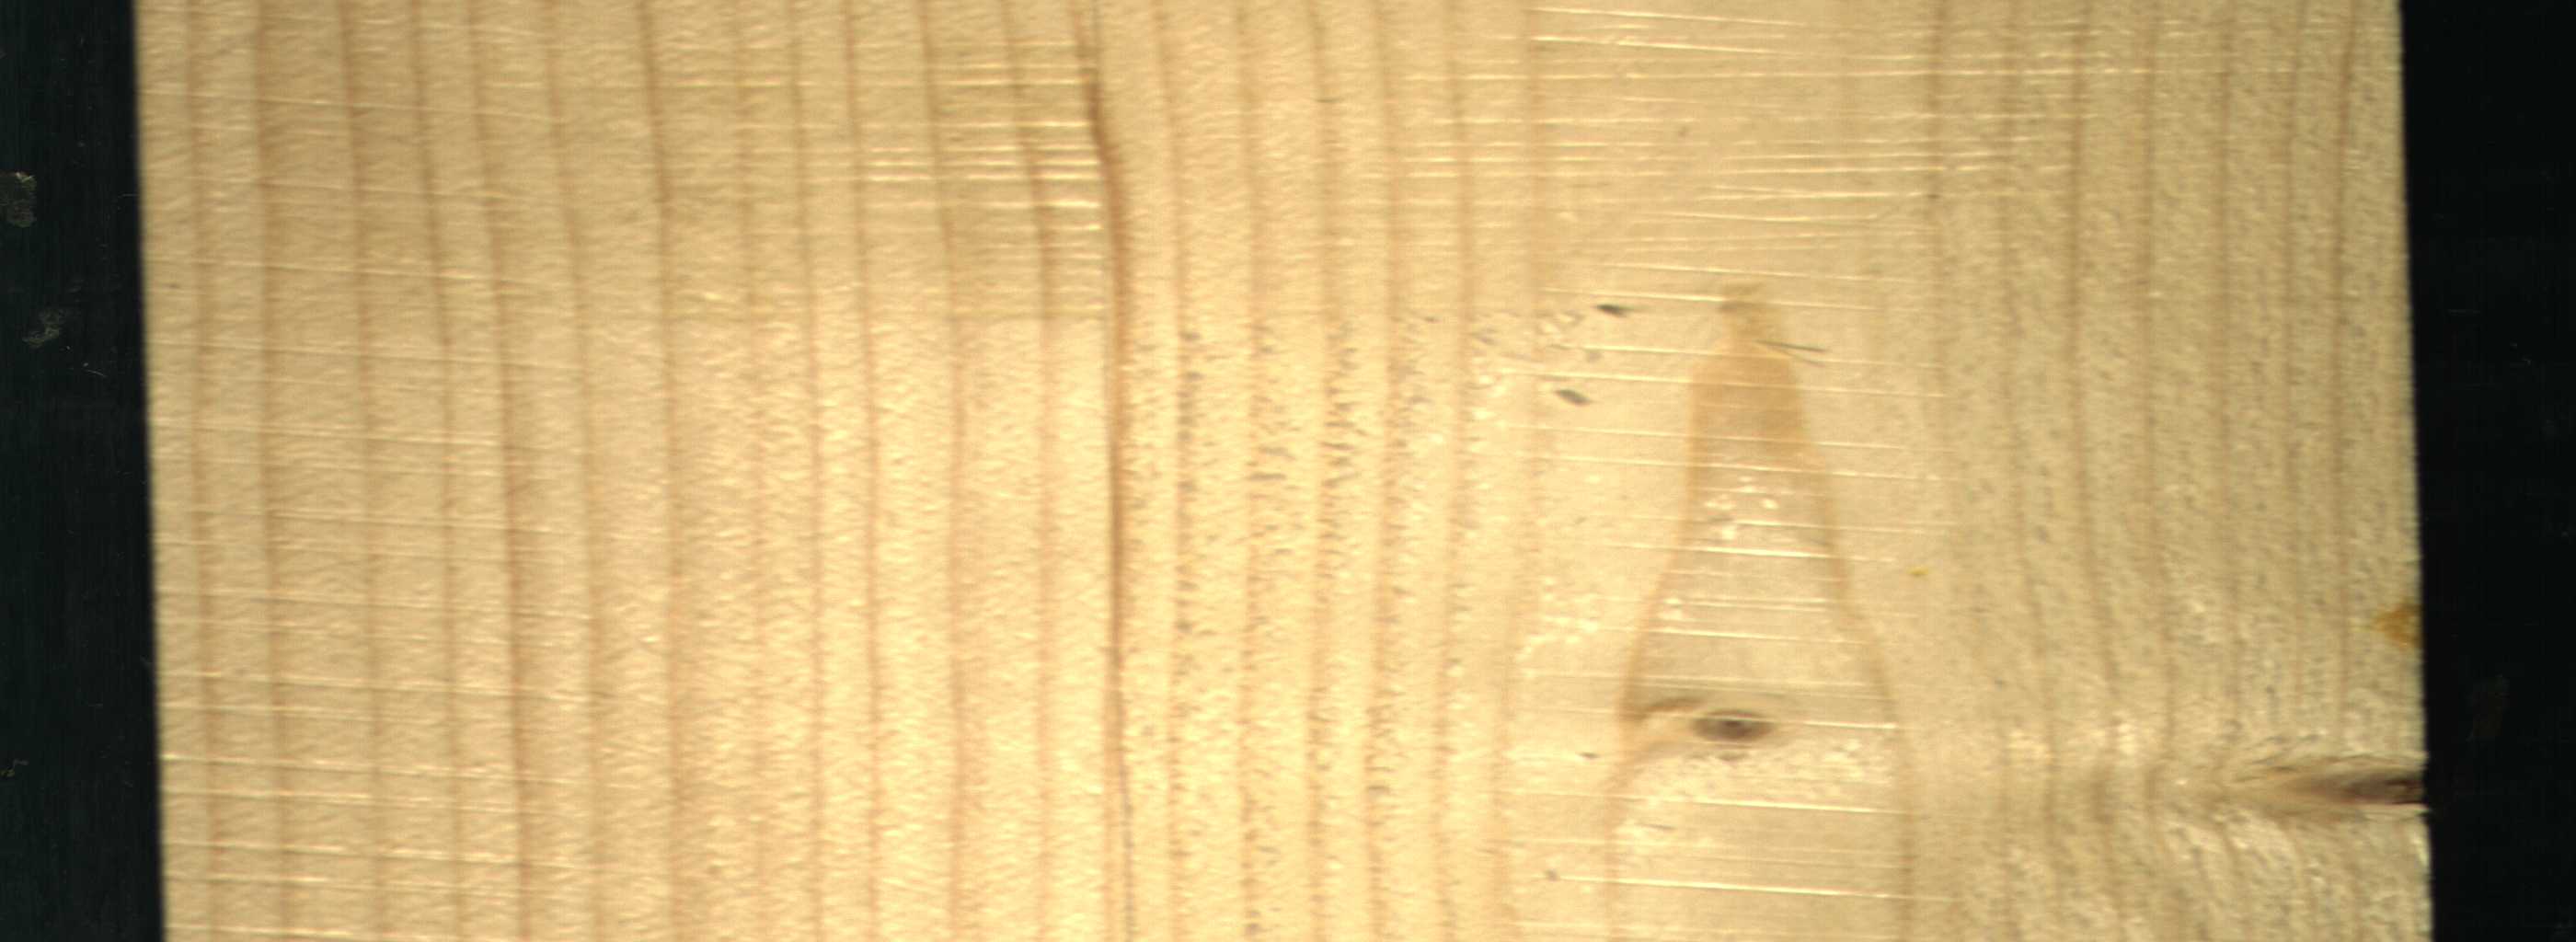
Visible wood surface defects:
Live_Knot
Live_Knot